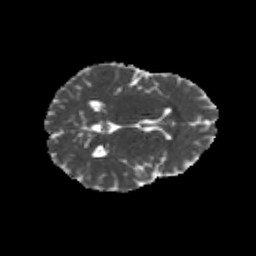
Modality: MD
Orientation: axial
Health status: healthy
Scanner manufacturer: philips
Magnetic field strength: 3 T
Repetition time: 9.75 s
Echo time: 0.092 s